Field crop: tomato
Growth stage: 1
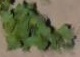
Species: solanum